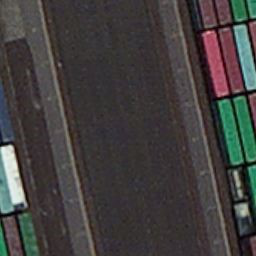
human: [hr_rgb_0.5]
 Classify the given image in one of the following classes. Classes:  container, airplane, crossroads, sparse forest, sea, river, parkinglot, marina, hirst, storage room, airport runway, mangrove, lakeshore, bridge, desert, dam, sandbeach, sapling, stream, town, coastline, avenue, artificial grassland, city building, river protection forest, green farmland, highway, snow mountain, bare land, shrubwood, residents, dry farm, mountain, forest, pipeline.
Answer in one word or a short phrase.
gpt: container